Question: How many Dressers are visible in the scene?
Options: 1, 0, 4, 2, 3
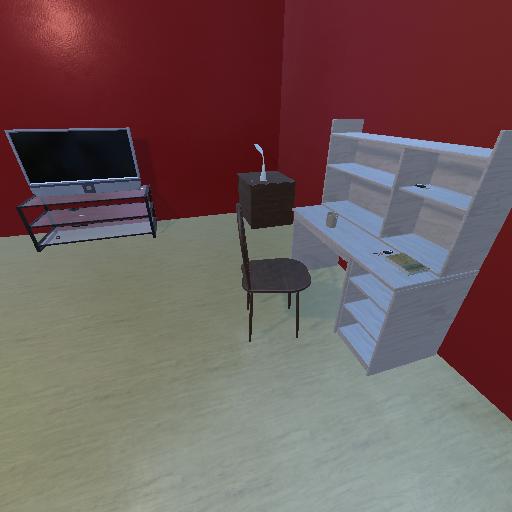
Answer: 1